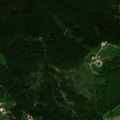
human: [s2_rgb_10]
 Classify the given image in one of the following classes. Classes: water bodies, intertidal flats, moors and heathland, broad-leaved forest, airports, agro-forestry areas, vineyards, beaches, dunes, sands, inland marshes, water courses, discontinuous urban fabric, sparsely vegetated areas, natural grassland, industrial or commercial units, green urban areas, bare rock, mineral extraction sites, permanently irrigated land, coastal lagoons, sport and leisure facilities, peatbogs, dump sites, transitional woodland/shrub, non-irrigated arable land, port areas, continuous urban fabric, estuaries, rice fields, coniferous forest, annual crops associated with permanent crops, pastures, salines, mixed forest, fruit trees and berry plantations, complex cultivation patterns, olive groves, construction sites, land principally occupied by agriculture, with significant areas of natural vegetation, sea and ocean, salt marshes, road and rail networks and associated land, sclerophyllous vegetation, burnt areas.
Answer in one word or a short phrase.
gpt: pastures, broad-leaved forest, mixed forest